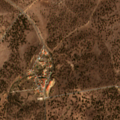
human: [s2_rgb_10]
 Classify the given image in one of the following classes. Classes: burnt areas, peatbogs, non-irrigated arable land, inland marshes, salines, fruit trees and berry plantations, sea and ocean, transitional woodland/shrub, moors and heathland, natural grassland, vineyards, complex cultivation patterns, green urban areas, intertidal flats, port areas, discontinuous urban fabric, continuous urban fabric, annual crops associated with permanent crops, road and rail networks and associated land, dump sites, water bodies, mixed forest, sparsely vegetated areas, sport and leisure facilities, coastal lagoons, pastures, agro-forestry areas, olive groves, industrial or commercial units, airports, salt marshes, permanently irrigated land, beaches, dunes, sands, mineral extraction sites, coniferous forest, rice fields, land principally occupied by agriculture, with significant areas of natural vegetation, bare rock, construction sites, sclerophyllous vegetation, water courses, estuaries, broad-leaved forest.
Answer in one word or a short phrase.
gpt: permanently irrigated land, agro-forestry areas